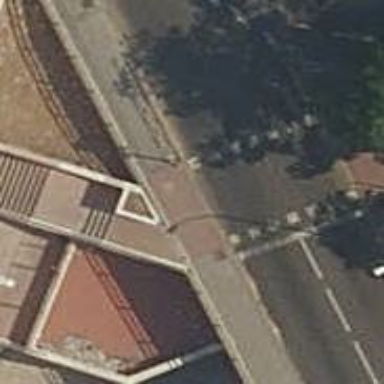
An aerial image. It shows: Footway made of paving stones.